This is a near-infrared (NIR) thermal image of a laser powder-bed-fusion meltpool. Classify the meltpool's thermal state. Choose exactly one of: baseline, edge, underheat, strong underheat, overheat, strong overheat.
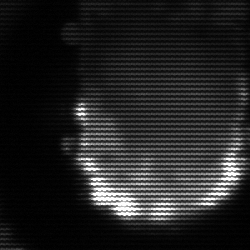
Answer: baseline